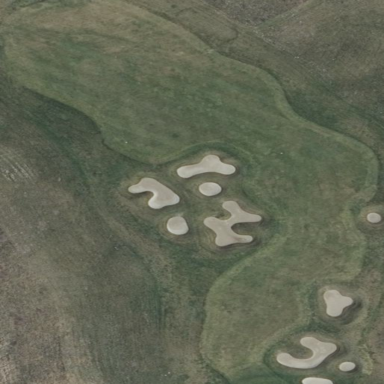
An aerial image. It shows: Golf fairway in the image.